Question: I am working with a Squarespace template and would like to fix up a few things while viewing my website on a mobile device (iPhone). <URL> is my website.
Here is the code I tried and didnt have any luck with.
'''
/* ----------Add your custom styles here for Mobile---------- */
@media only screen and (max-width: 640px) {
.desc-wrapper { font-size:24px;
}
}
'''
I have attached an image to help demonstrate what I am trying to fix. Thanks
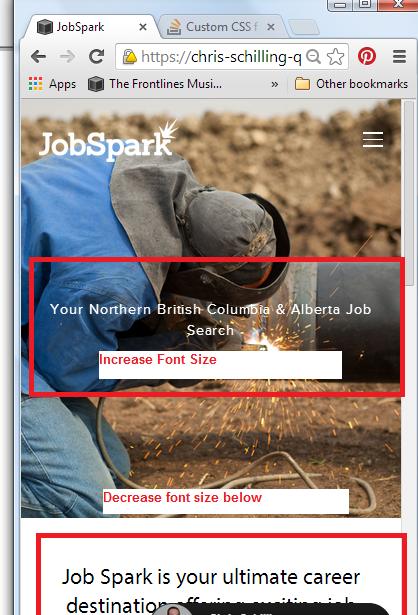
Answer: The font size is set with so would need to change the size with:
'''
@media only screen and (max-width: 640px) {
.desc-wrapper p {
font-size: 24px;
}
/* Changes bottom headline */
.sqs-block-content h1 {
fonts-size: 18px;
}
}
'''